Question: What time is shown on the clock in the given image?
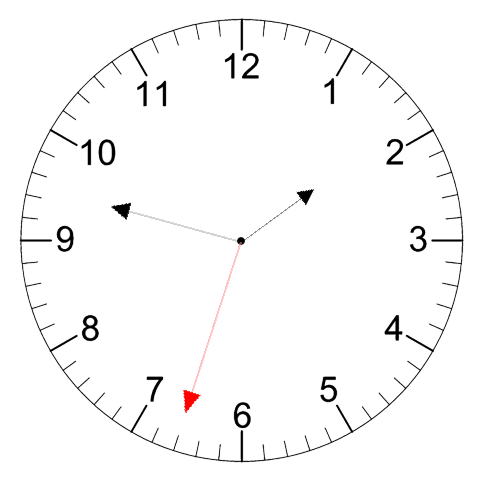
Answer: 01:47:33